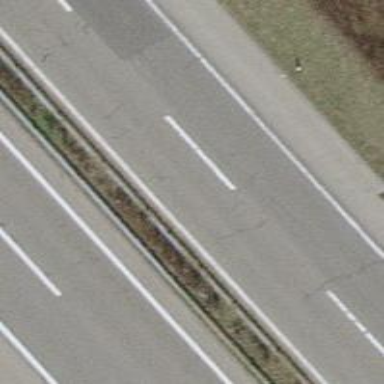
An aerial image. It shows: View of motorway.